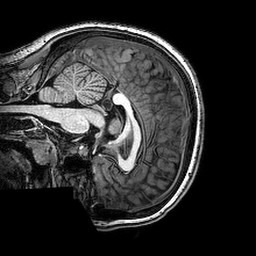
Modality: T1w
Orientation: sagittal
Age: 22
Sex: female
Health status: healthy
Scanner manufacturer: philips
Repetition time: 0.008168 s
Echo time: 0.00374 s